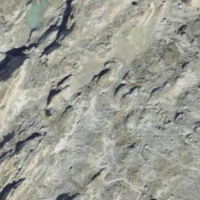
EUNIS habitat code: 49
Species observed at this site:
Saxifraga aizoides